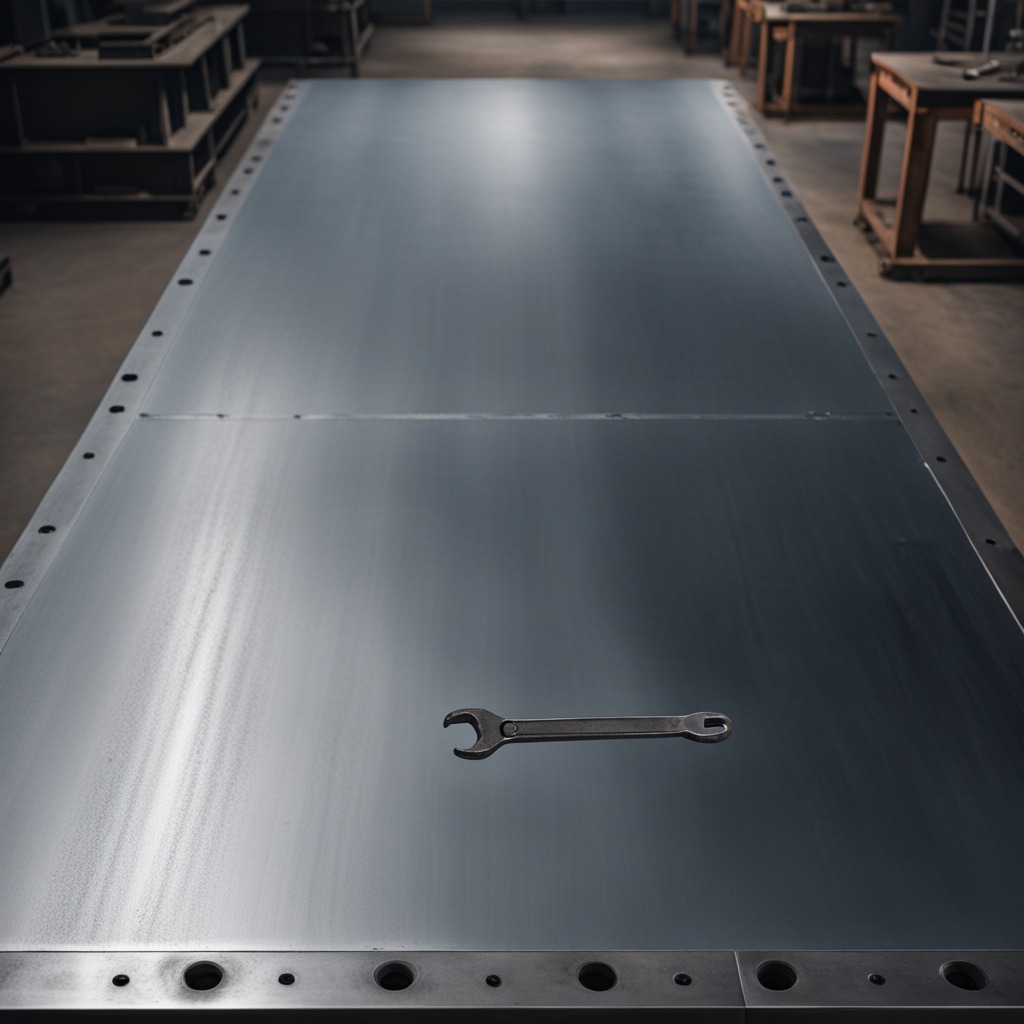
An wrench lies on the cold steel table in a mining workshop.